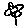
Label: flower